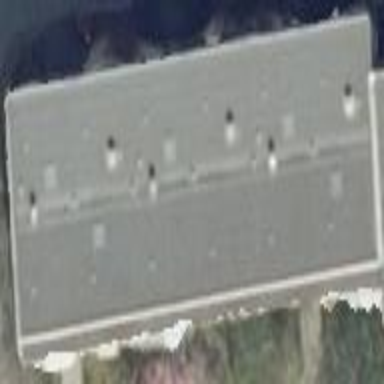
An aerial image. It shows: Apartment building with flat roof.